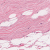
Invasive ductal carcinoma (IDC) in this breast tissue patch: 0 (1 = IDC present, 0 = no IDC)